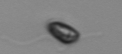
Label: flagellate